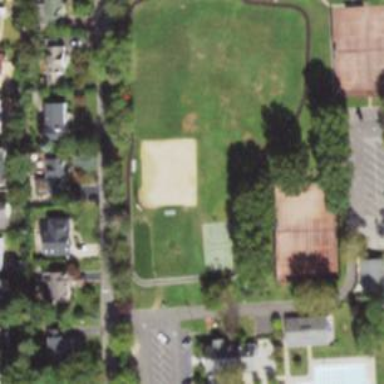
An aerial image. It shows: Baseball pitch for leisure land.